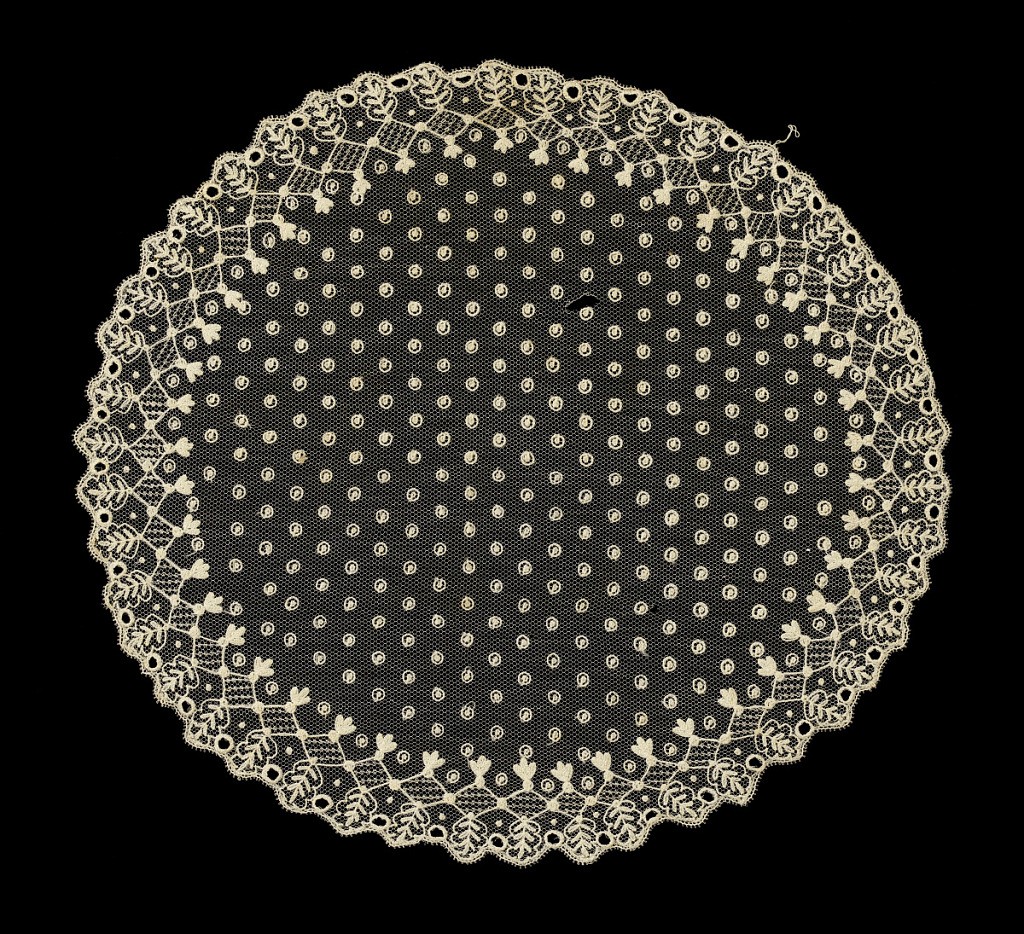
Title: Doily
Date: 19th century
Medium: linen Technique: embroidery on net, machine net with Tambour work
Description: Circular doily with a leaf and lozenge border.